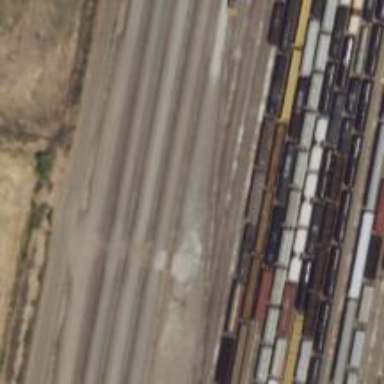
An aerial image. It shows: Railway yard.